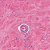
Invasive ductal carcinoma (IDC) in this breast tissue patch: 0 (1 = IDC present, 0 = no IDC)